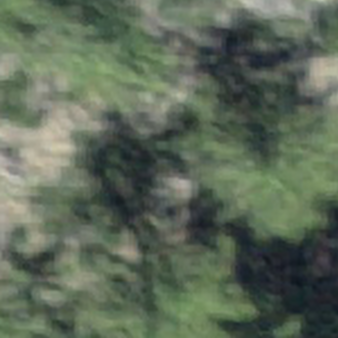
Label: other